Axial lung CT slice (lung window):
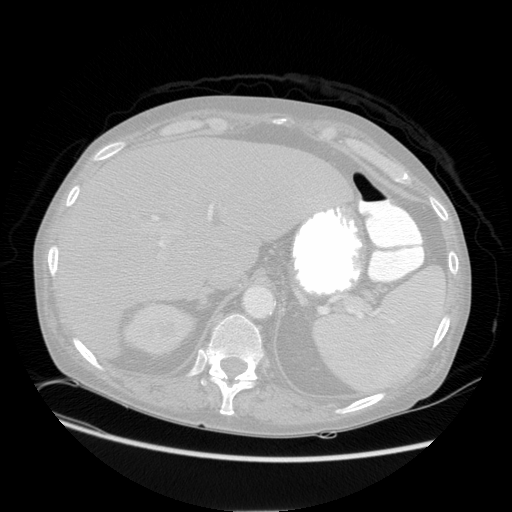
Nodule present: no